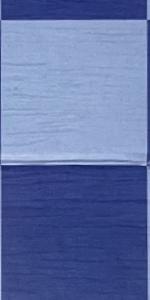
Label: Empty